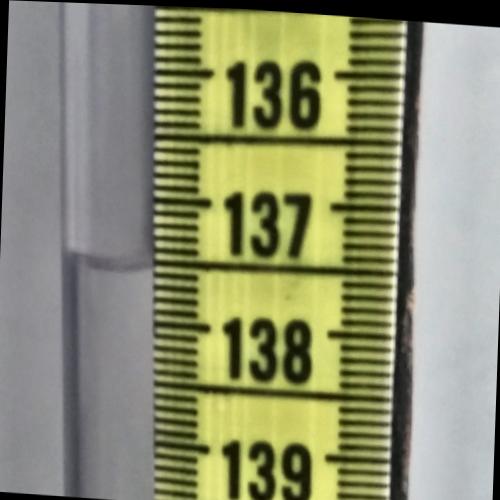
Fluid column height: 137.5 cm